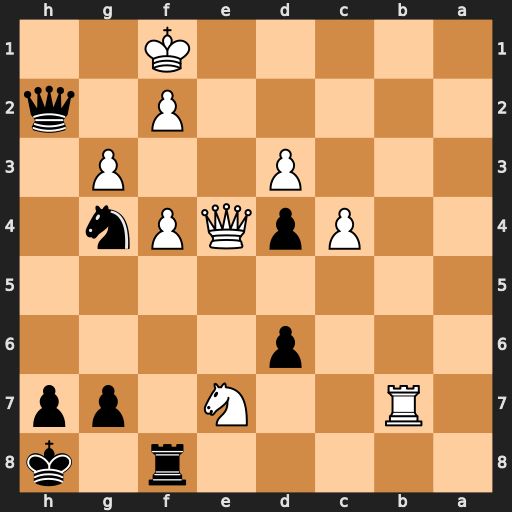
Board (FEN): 5r1k/1R2N1pp/3p4/8/2PpQPn1/3P2P1/5P1q/5K2
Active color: b
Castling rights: -
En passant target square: -
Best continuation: Qxf2#